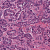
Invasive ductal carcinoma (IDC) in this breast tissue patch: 1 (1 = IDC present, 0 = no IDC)